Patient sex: M
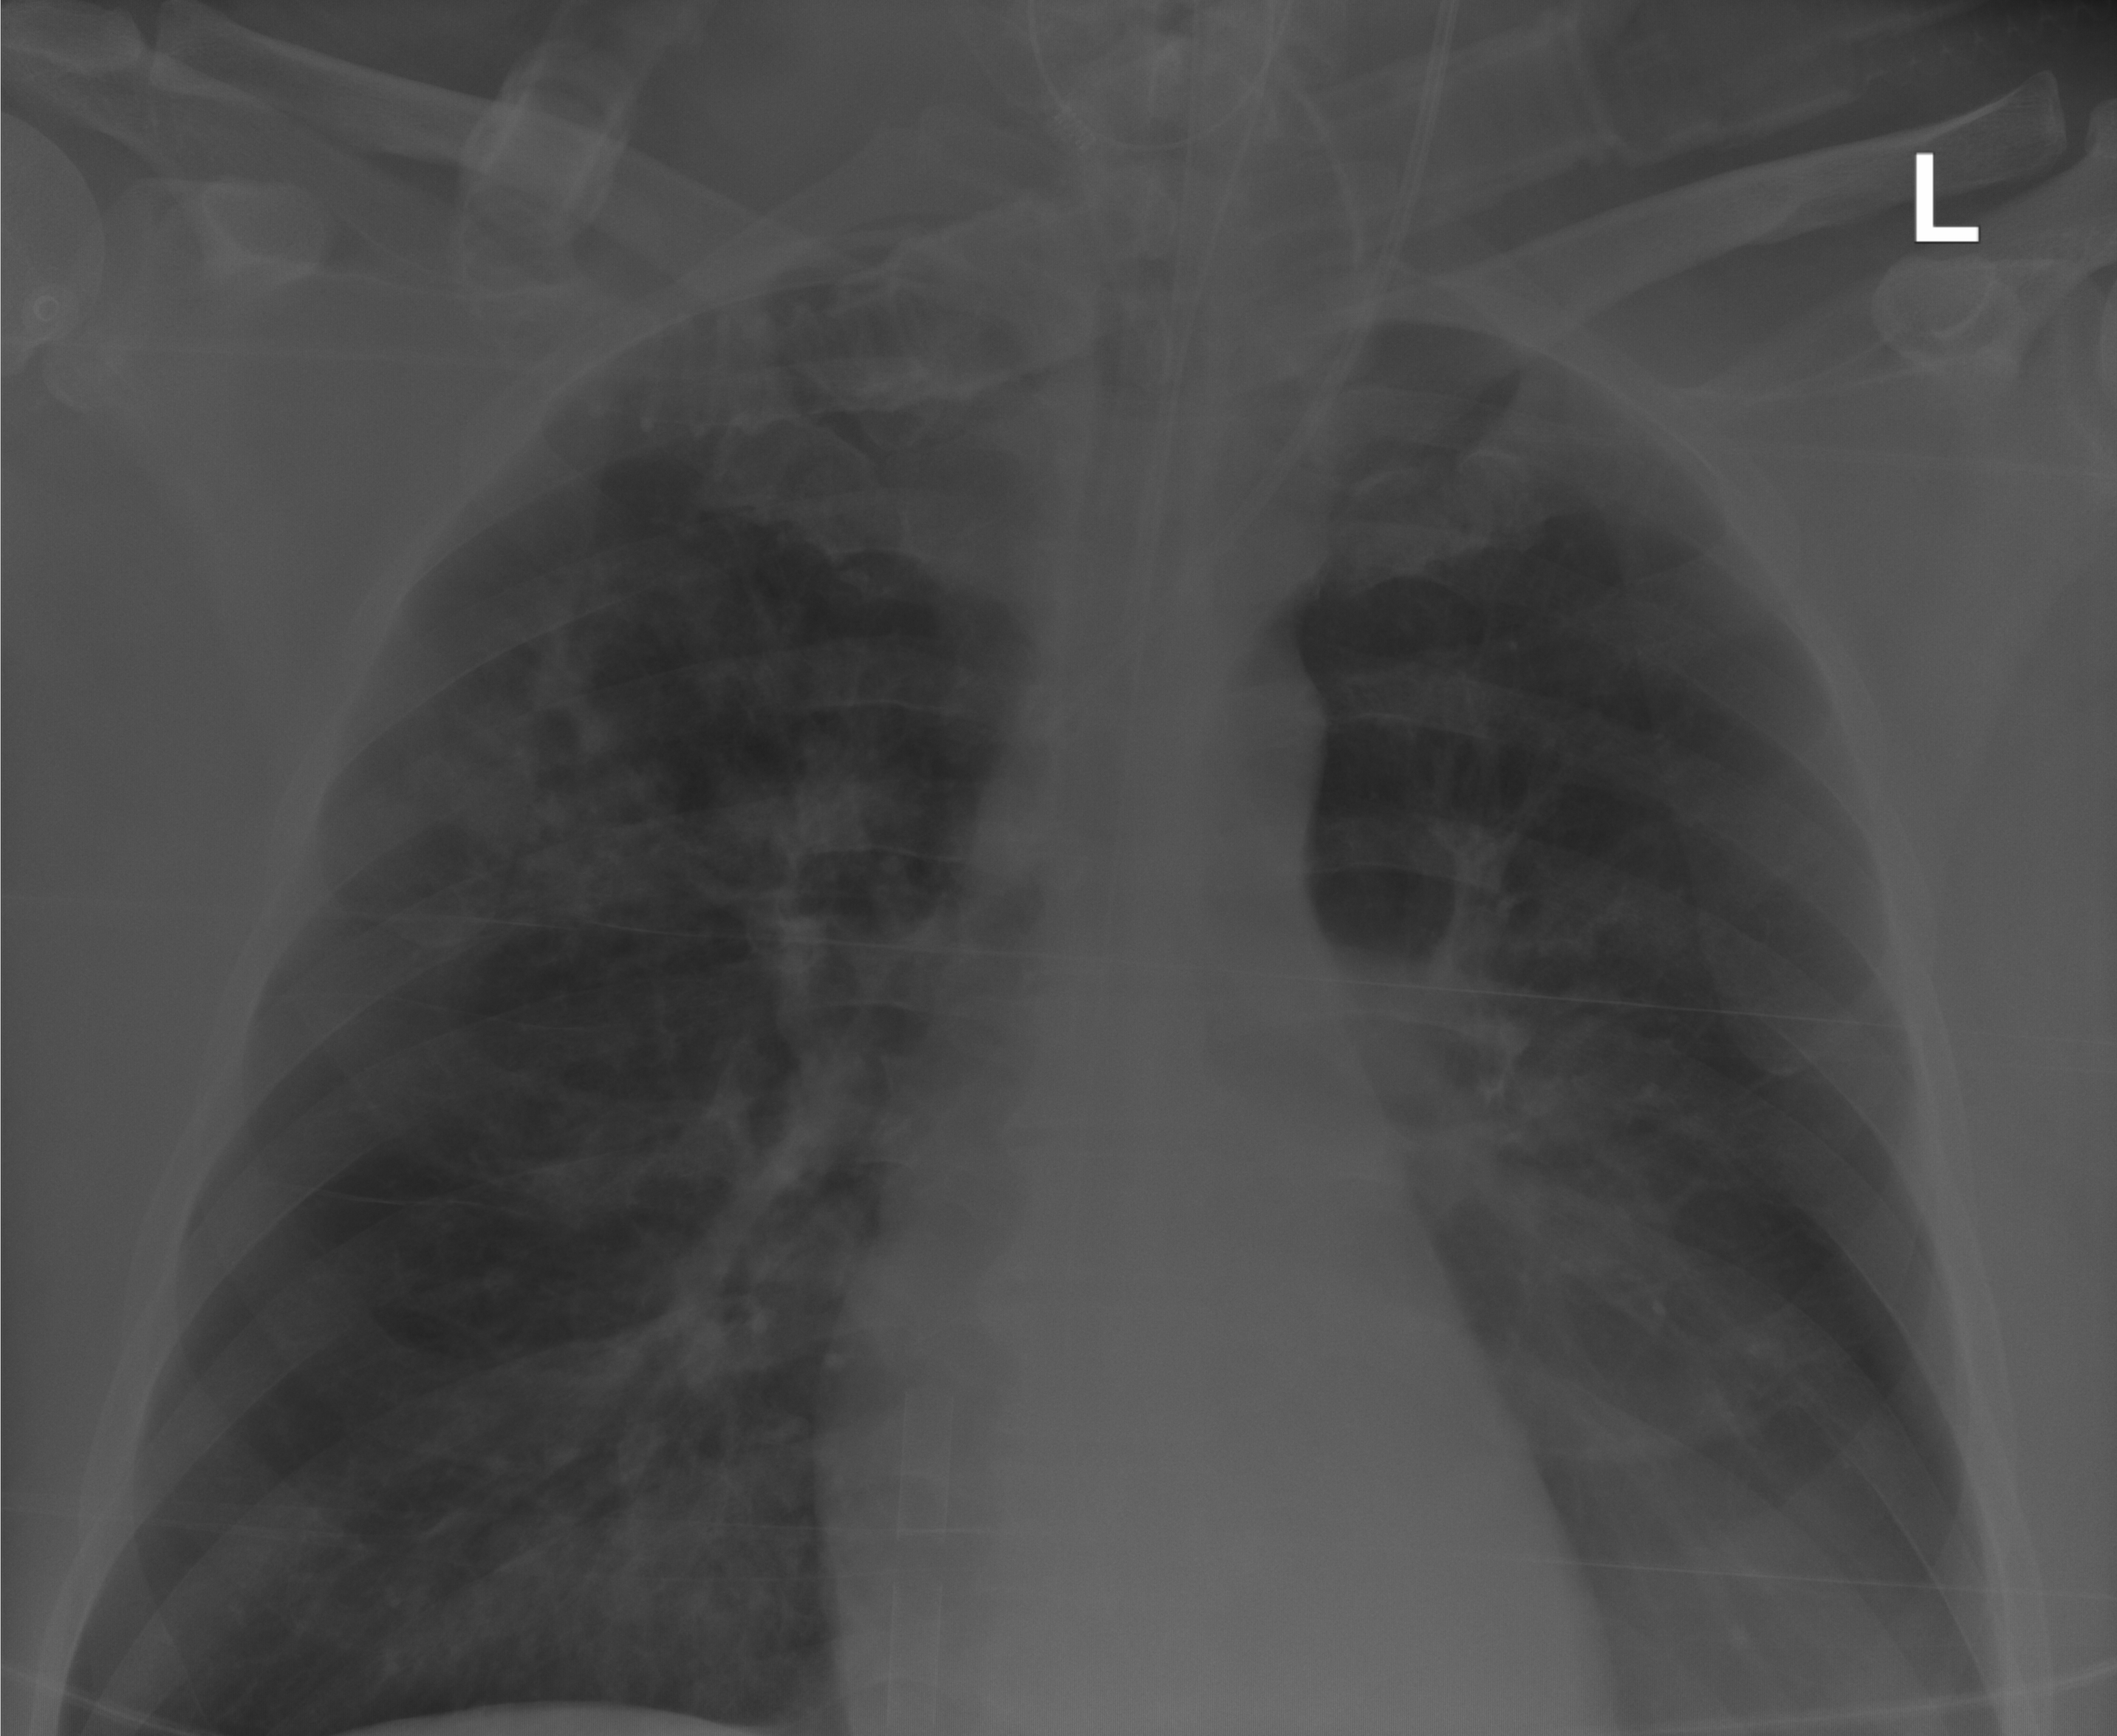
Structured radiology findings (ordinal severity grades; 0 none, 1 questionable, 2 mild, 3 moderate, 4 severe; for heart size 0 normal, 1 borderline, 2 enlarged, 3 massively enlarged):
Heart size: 0
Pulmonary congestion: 0
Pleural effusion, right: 0
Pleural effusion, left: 1
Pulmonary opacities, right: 3
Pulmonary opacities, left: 0
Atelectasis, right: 2
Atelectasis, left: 1